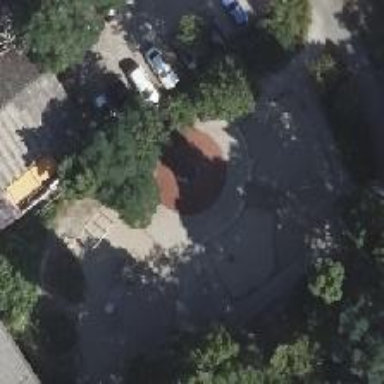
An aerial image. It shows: Playground area for leisure land.